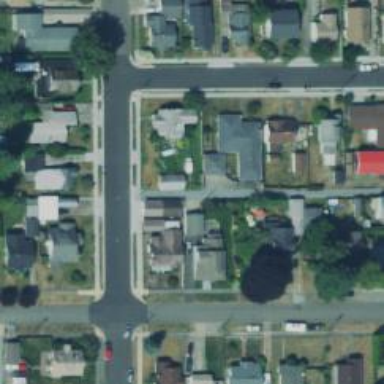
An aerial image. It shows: Alley classified as service road.